Interaction volume radius: 10 \u00c5
Interaction volume height: 30 \u00c5
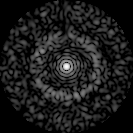
Disorder parameter: 0.8193